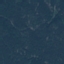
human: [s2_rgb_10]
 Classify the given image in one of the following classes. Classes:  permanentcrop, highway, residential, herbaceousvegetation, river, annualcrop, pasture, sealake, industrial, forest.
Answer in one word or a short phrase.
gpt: Forest